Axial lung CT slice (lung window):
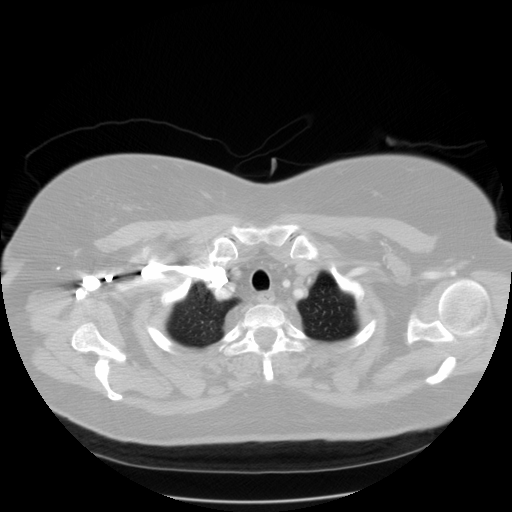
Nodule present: no